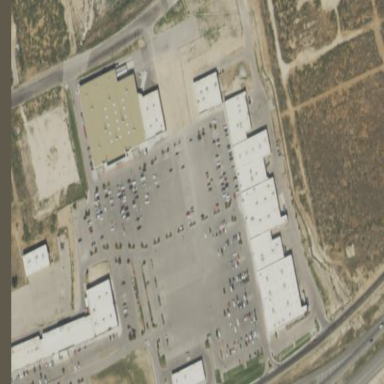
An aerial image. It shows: Retail area that is mall.